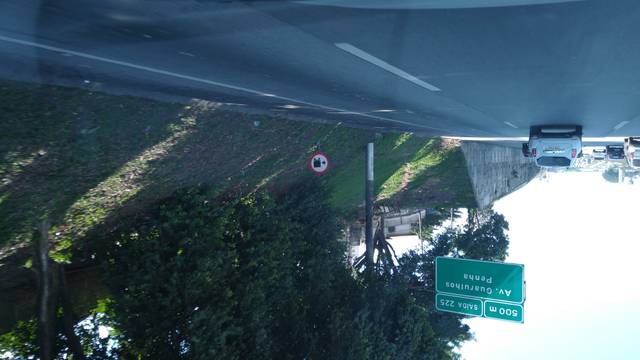
Region: Brazil
Coordinates: -23.485, -46.541